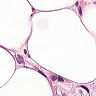
Metastatic tissue present: yes